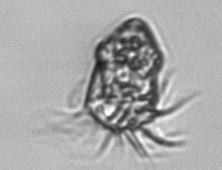
Label: Strombidium_inclinatum